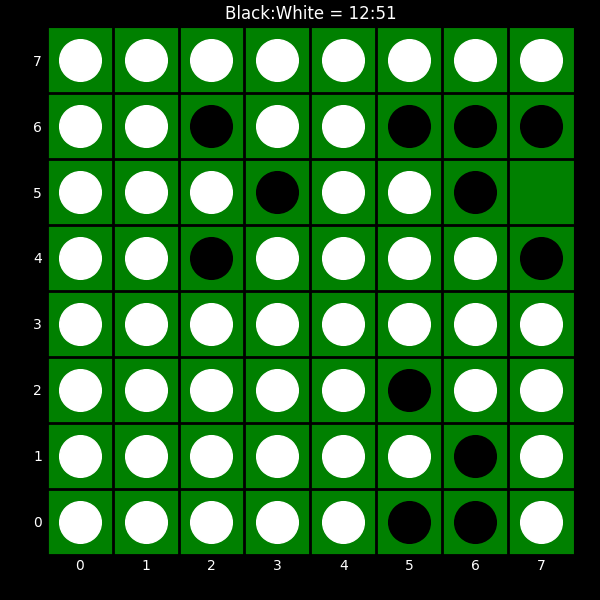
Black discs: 12
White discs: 51